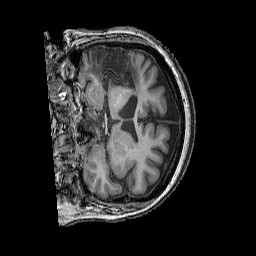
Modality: T1w
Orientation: coronal
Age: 53
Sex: female
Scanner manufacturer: siemens
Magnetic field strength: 3 T
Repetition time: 2.25 s
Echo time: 0.00411 s